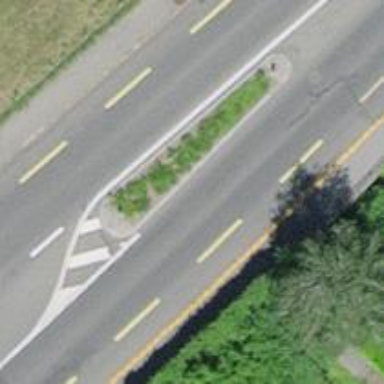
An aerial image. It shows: Primary highway with dedicated lane for cyclists.